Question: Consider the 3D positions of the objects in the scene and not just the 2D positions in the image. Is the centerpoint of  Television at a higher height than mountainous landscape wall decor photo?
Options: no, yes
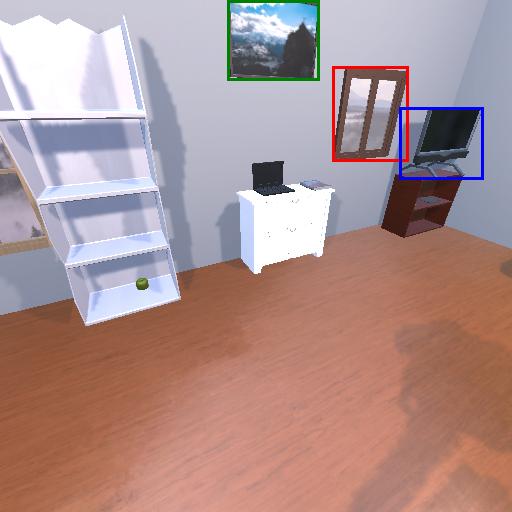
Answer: no